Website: lowes
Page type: billing-address
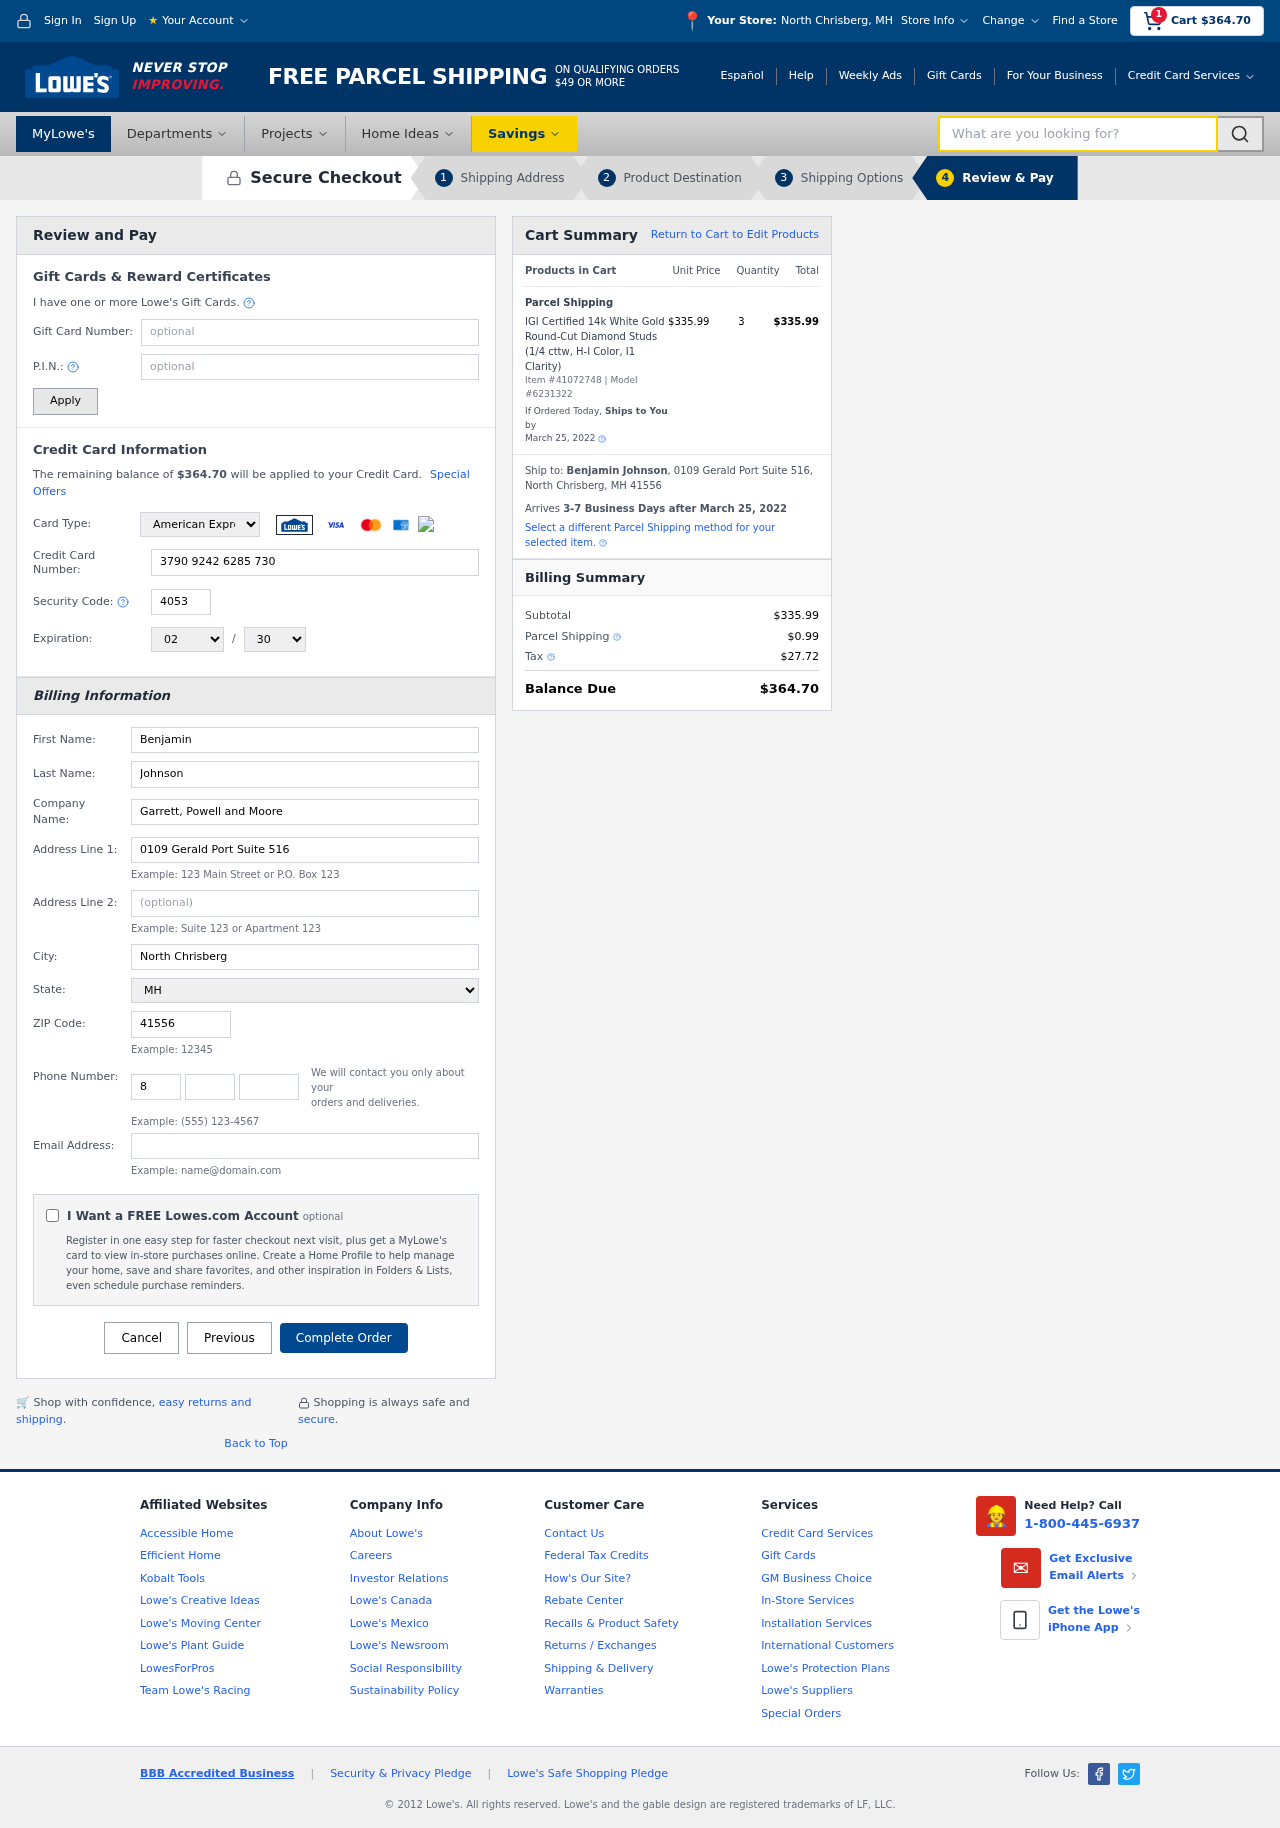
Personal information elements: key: PII_CARD_CVV
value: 4053
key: PII_CARD_EXPIRY_MONTH
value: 02
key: PII_CARD_EXPIRY_YEAR
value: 30
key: PII_CARD_NUMBER
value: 3790 9242 6285 730
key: PII_CARD_TYPE
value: American Express
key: PII_CITY
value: North Chrisberg
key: PII_CITY_STATE
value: North Chrisberg, MH
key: PII_COMPANY
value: Garrett, Powell and Moore
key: PII_EMAIL
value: benjamin.johnson@yahoo.com
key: PII_FIRSTNAME
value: Benjamin
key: PII_FULLNAME
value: Benjamin Johnson
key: PII_LASTNAME
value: Johnson
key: PII_PHONE_AREA
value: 809
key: PII_PHONE_PREFIX
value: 621
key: PII_PHONE_SUFFIX
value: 4757
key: PII_POSTCODE
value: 41556
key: PII_STATE
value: MH
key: PII_STREET
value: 0109 Gerald Port Suite 516
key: PII_CITY_STATE_ZIP
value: North Chrisberg, MH 41556
Product elements: key: PRODUCT1_NAME
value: IGI Certified 14k White Gold Round-Cut Diamond Studs (1/4 cttw, H-I Color, I1 Clarity)
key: PRODUCT1_PRICE
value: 335.99
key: PRODUCT1_QUANTITY
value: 3
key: PRODUCT_ITEM_NUMBER
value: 41072748
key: PRODUCT_MODEL_NUMBER
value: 6231322
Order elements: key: ORDER_SUBTOTAL
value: $364.70
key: ORDER_TOTAL
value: $364.70
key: ORDER_SHIPPING_DATE
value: March 25, 2022
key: ORDER_SUBTOTAL
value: $335.99
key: ORDER_DELIVERY_DATE
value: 3-7 Business Days after March 25, 2022
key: ORDER_SHIPPING_DATE2
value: March 25, 2022
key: ORDER_SUBTOTAL2
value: $335.99
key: ORDER_SHIPPING_COST
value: $0.99
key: ORDER_TAX
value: $27.72
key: ORDER_TOTAL2
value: $364.70
Search elements: key: HEADER_SEARCH
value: What are you looking for?